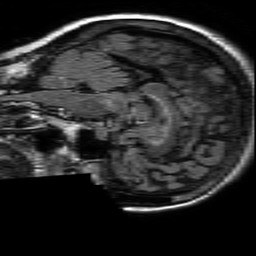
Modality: FLAIR
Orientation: sagittal
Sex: female
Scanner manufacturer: philips
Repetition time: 11 s
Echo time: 0.125 s